Interaction volume radius: 5 \u00c5
Interaction volume height: 15 \u00c5
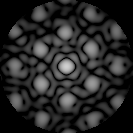
Disorder parameter: 0.3187